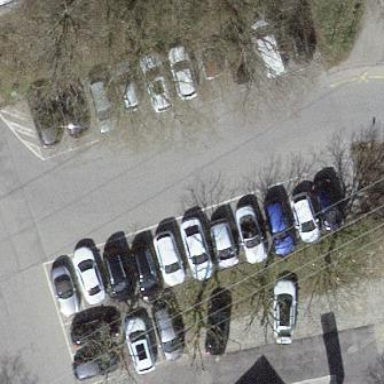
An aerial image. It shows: Parking available on the street side.